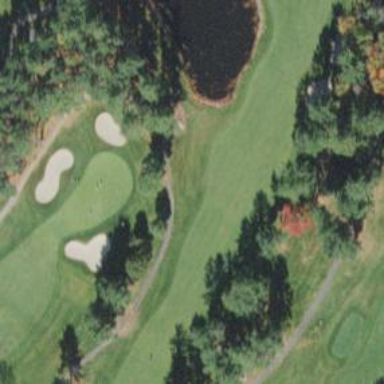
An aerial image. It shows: Grassy area designated as golf fairway.